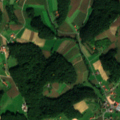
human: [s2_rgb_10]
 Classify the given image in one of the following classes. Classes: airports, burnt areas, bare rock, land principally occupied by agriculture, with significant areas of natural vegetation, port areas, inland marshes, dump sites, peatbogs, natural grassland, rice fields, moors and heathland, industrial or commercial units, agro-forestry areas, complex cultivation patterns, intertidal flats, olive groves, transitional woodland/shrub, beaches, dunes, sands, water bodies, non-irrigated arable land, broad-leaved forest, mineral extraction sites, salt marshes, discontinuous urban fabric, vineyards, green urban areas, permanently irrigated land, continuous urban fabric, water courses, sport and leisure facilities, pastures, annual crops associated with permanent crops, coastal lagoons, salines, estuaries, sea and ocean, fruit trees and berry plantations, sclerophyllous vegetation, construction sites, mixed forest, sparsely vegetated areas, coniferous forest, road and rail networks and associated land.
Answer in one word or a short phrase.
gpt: non-irrigated arable land, complex cultivation patterns, broad-leaved forest